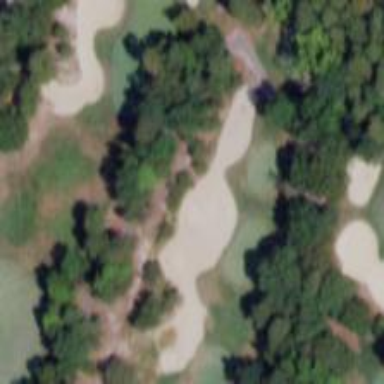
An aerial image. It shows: Footway that resembles golf path.